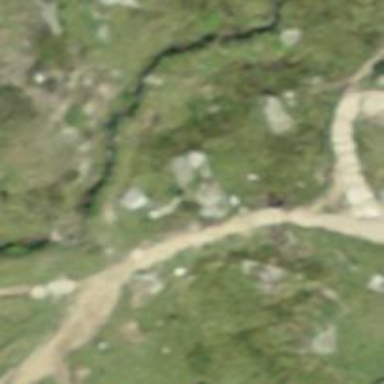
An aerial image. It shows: Rocky path.